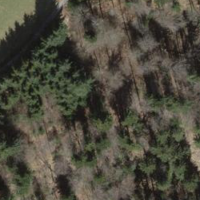
EUNIS habitat code: 43
Species observed at this site:
Tussilago farfara
Petasites albus